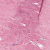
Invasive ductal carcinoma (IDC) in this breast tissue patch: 0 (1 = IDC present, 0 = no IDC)